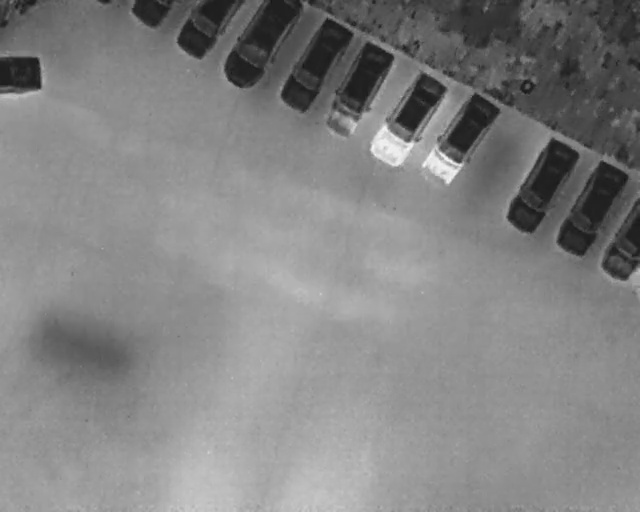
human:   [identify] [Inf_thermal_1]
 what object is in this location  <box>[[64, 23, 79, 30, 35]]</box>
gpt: <ref>1 large car at the top right</ref>